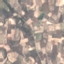
Label: PermanentCrop